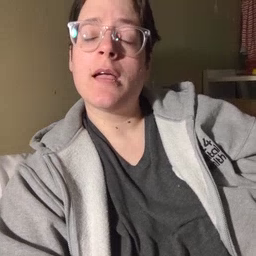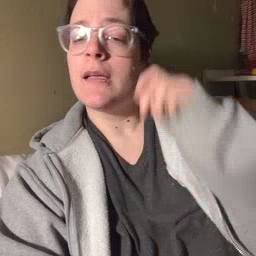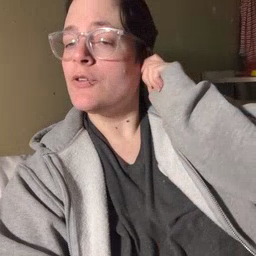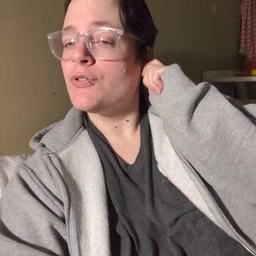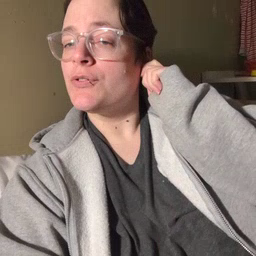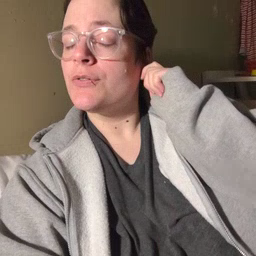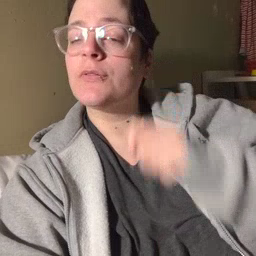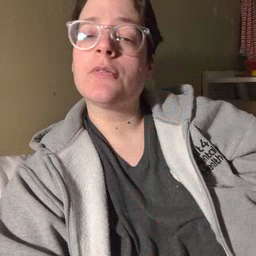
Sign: ear